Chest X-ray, PA view. Patient: 68 years old, sex F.
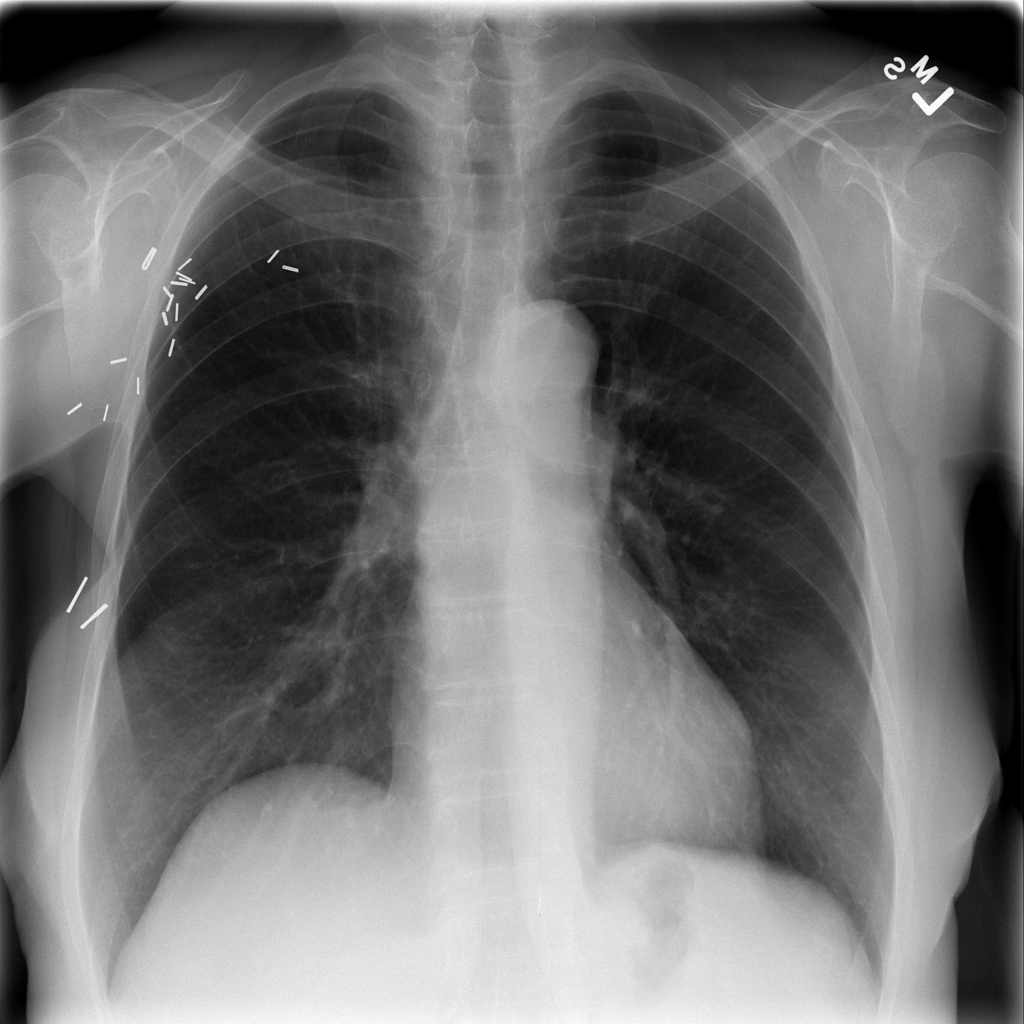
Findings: No Finding